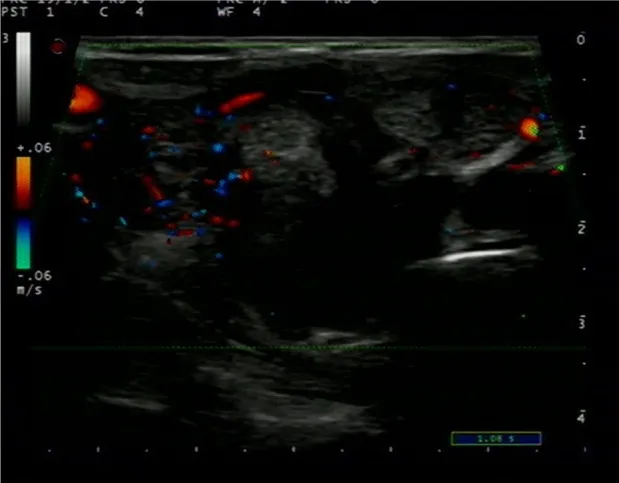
Ultrasound sonogram of the thyroid showed a non-homogenous mass with an unclear boundary, low and moderate echo and rich blood flow signal (A).
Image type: radiology (ultrasound)